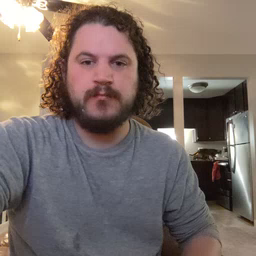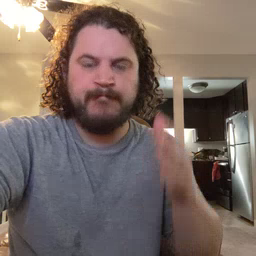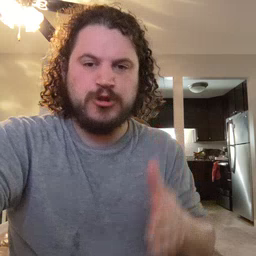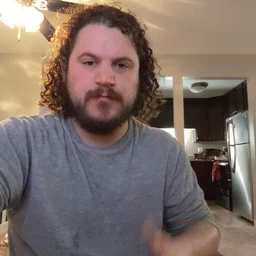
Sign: person